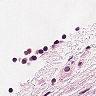
Metastatic tissue present: no